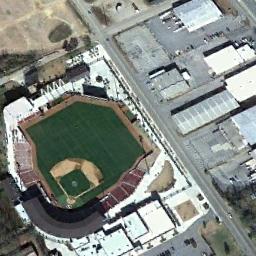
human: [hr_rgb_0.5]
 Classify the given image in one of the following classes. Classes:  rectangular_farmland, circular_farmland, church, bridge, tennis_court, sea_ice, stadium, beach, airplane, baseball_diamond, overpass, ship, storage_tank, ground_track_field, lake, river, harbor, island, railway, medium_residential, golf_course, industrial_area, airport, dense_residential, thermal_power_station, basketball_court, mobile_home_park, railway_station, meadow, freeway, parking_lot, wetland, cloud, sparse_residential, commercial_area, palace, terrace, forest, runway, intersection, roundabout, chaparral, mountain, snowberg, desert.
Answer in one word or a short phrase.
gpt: stadium